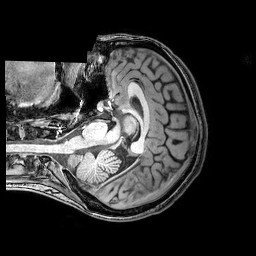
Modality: T1w
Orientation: axial
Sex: female
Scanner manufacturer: philips
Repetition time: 0.008204 s
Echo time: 0.00379 s